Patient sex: M
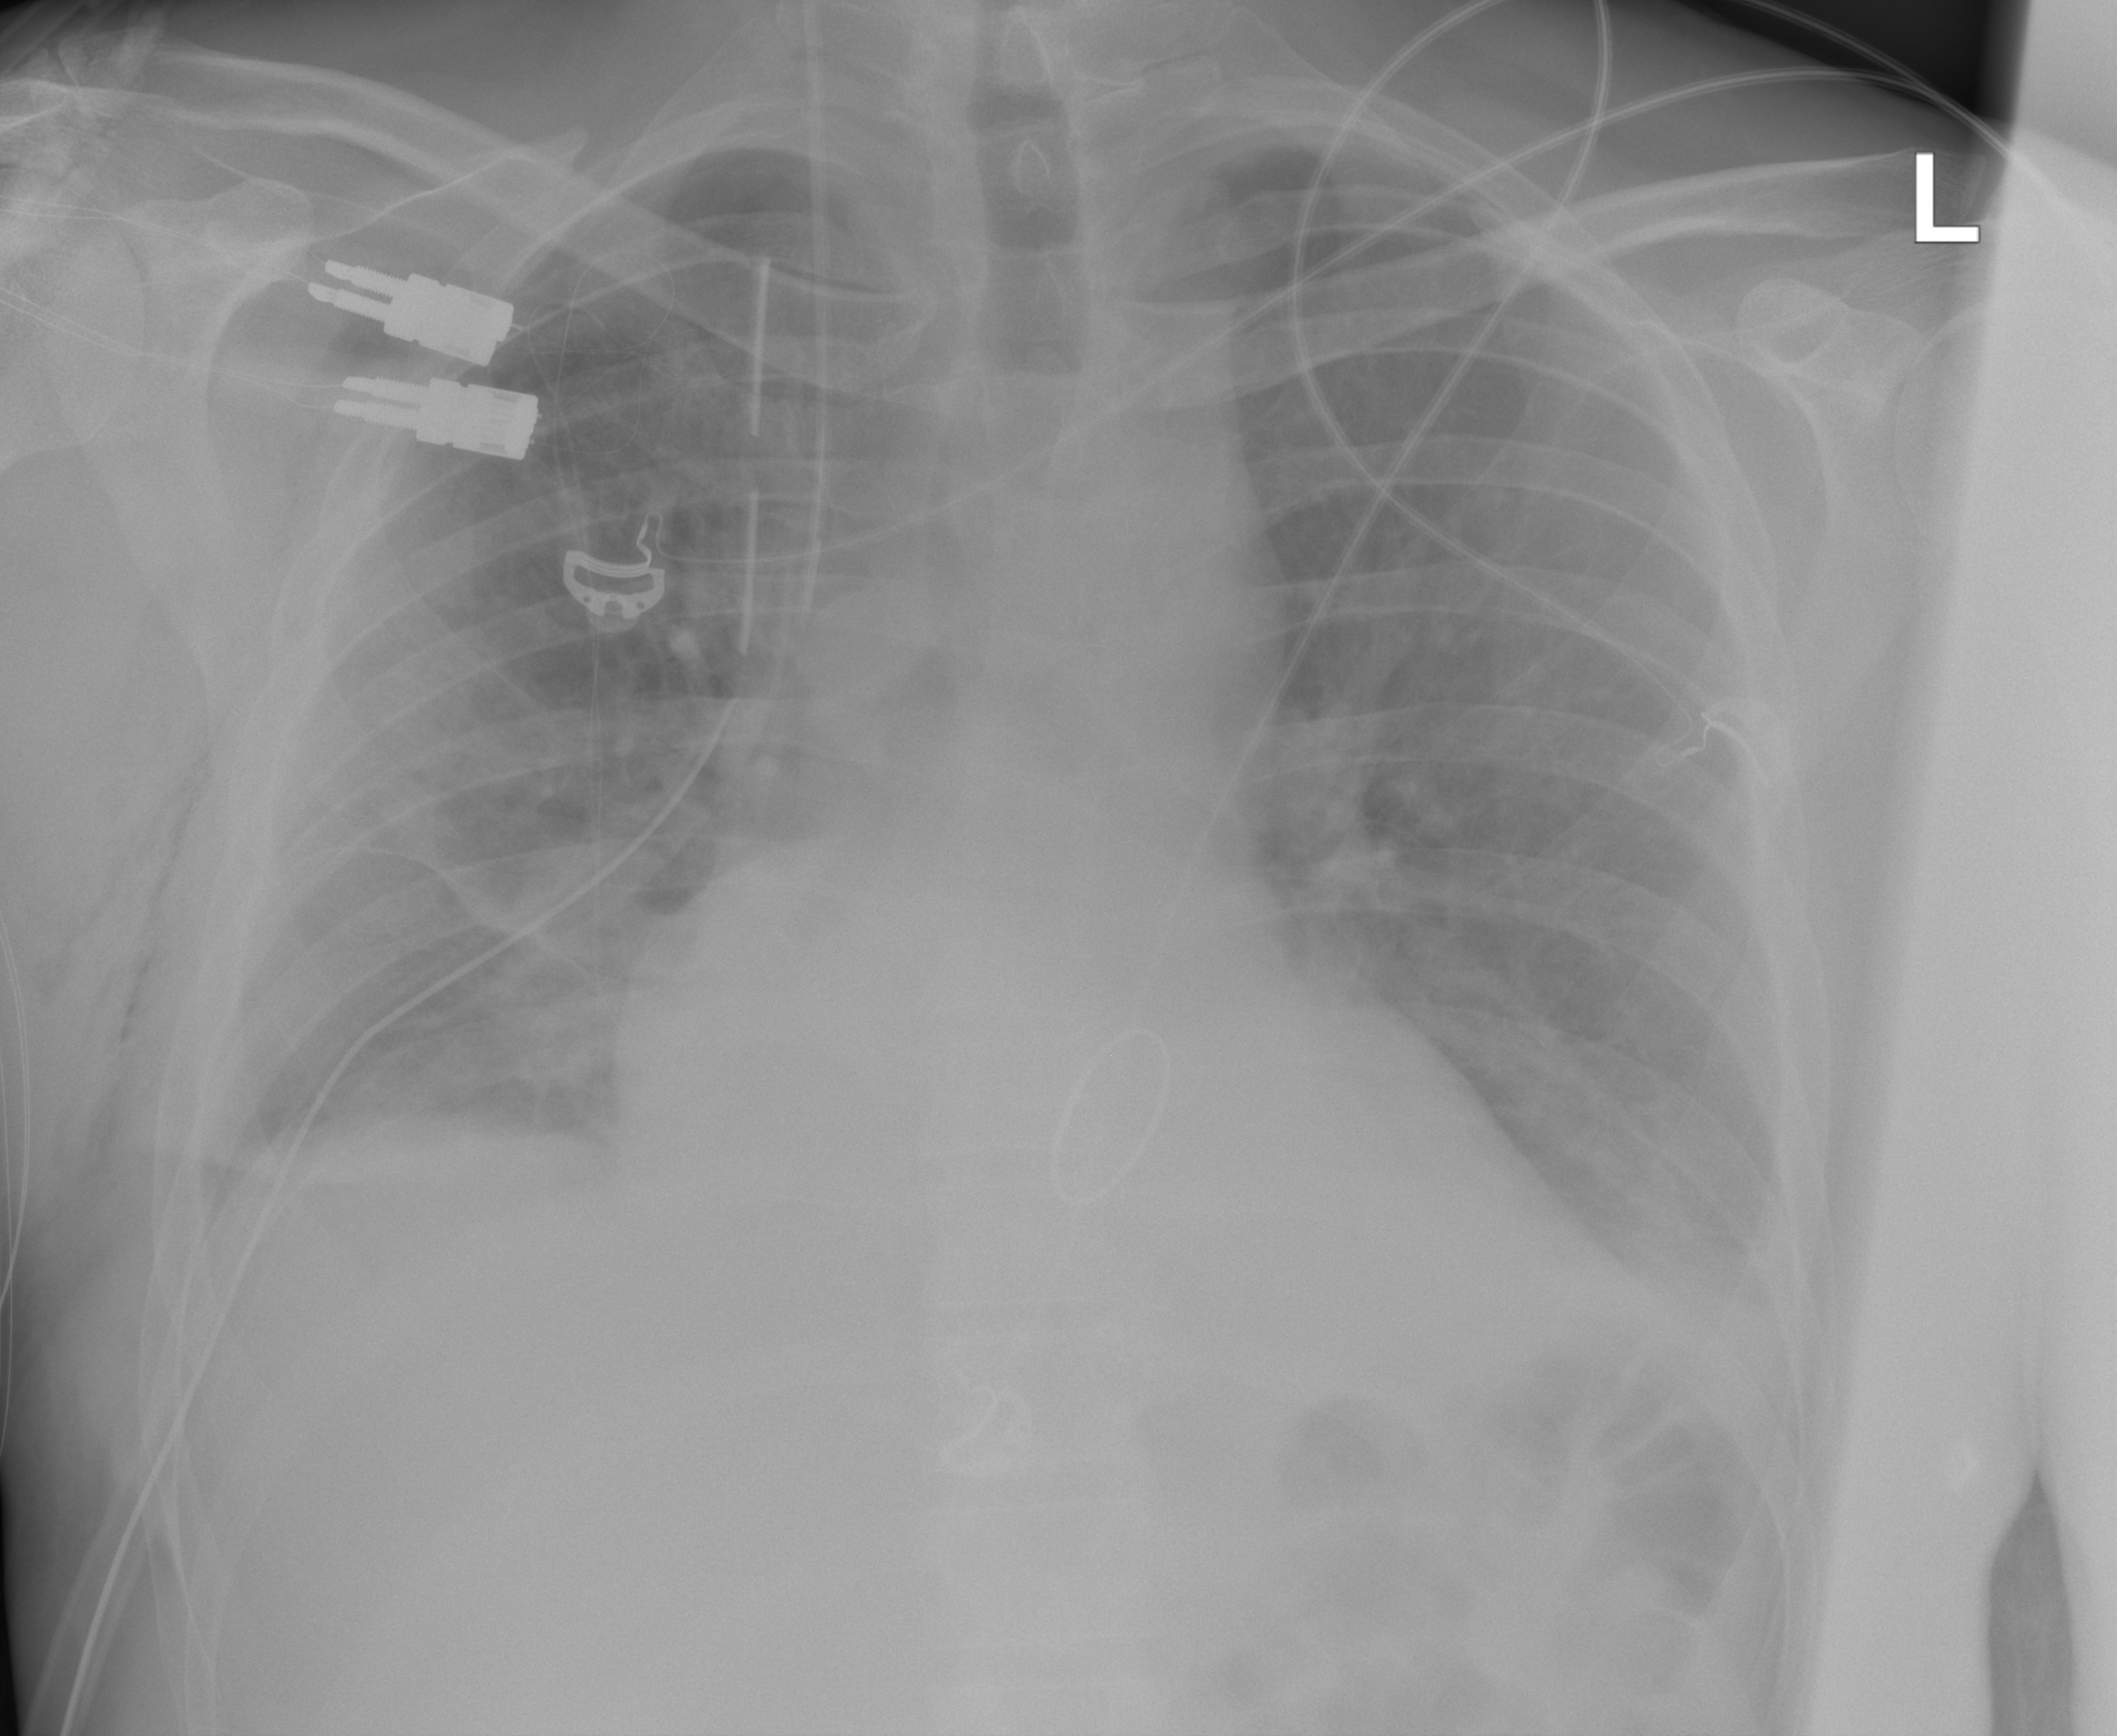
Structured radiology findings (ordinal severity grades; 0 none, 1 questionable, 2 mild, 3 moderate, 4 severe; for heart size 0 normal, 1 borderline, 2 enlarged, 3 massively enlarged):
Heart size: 1
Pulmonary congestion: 2
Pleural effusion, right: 2
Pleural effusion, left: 2
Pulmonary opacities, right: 0
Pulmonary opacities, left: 0
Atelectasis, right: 3
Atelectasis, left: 0